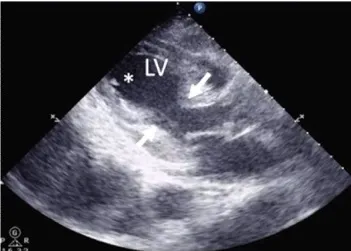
Echocardiogram on POD 4. End-diastolic frames. Are shown. While the basal septum shows normokinesia (arrows), the apical septum is akinetic (*). LV; left ventricular.
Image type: radiology (ultrasound)